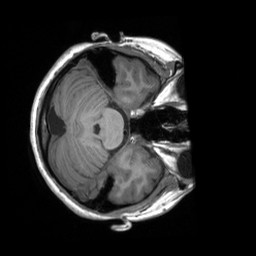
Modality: T1w
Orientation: axial
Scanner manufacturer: siemens
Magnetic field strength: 3 T
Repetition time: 2 s
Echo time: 0.0023 s